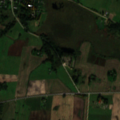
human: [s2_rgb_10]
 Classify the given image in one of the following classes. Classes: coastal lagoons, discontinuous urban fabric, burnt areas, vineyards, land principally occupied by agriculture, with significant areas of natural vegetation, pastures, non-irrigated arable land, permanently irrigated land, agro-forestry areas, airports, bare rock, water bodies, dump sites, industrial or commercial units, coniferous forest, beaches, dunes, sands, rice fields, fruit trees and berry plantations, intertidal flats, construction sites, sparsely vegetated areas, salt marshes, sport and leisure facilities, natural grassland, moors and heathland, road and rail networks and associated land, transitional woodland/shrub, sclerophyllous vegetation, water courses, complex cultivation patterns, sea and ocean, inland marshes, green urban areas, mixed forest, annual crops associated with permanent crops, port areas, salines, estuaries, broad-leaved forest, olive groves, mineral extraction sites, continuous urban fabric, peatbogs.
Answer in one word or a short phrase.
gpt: discontinuous urban fabric, non-irrigated arable land, complex cultivation patterns, mixed forest, inland marshes